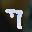
Label: 7